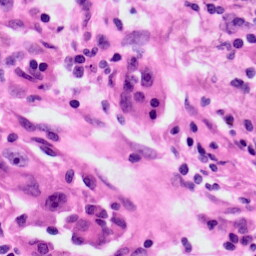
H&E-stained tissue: Lung